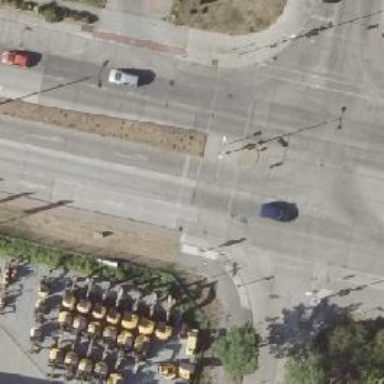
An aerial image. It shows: Road with traffic signals.